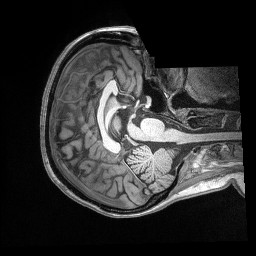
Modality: T1w
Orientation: axial
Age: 30
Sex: female